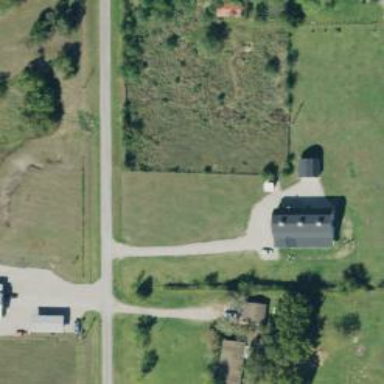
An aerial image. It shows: Driveway.